Field crop: tomato
Growth stage: 1
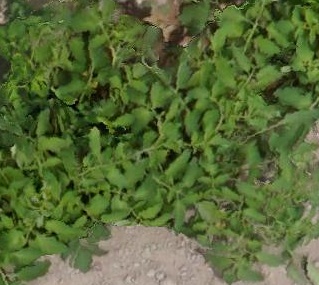
Species: tomato